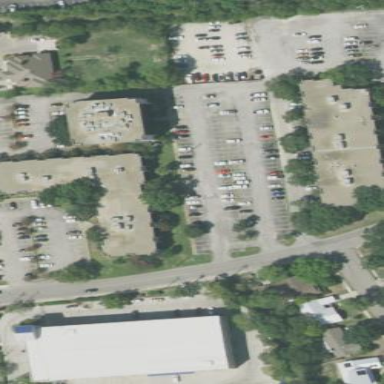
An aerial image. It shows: Commercial building.